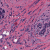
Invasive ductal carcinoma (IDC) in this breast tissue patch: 0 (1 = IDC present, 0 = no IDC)